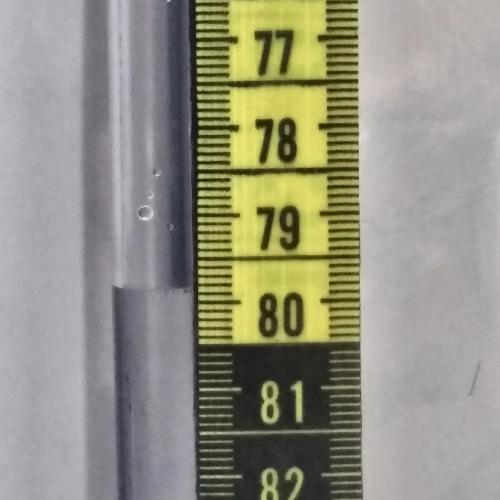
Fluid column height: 79.8 cm